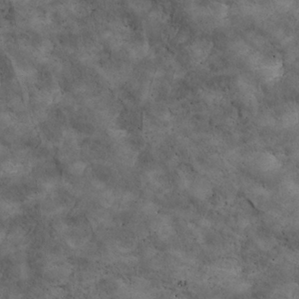
Label: non_frost